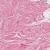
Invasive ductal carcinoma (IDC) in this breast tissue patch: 0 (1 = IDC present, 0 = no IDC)